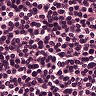
Metastatic tissue present: no